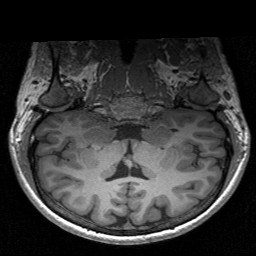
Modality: T1w
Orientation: sagittal
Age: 27
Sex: male
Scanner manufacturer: siemens
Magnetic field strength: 3 T
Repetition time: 1.9 s
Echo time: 0.00226 s